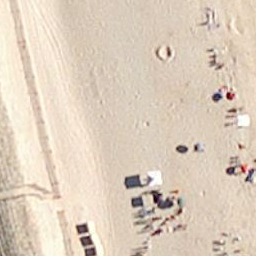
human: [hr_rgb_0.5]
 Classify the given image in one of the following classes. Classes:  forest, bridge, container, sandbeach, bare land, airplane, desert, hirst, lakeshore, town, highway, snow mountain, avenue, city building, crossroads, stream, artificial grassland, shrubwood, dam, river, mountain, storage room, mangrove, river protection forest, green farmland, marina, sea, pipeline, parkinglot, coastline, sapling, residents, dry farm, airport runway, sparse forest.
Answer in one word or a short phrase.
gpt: sandbeach